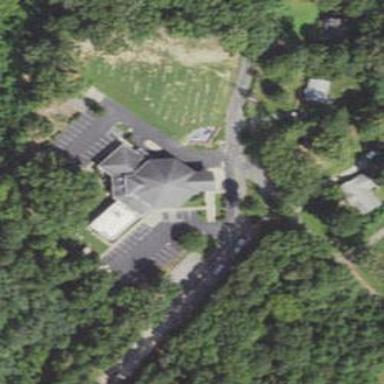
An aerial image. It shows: Building serving as place of worship.